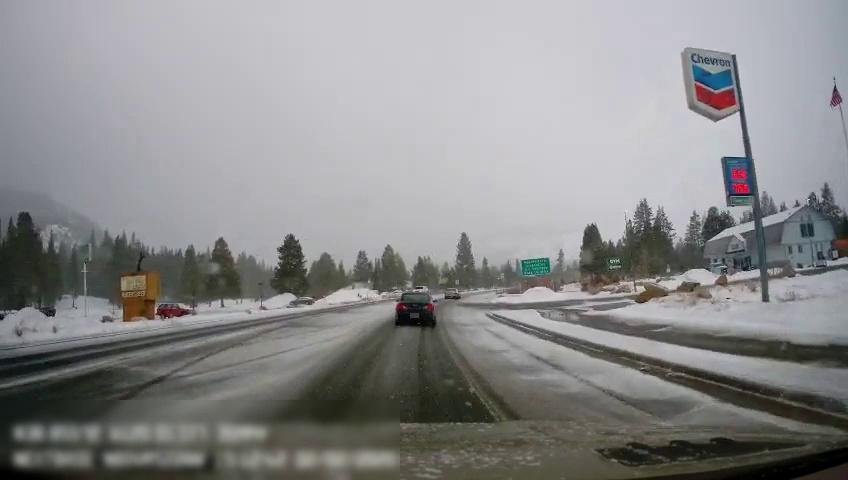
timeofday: Day
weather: Snowy
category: Drivable Space
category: Vehicles | SUV
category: Vehicles | Car
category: Vehicles | Car
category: Vehicles | SUV
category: Vehicles | Car
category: Vehicles | Truck
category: Vehicles | SUV
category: Traffic | Signs